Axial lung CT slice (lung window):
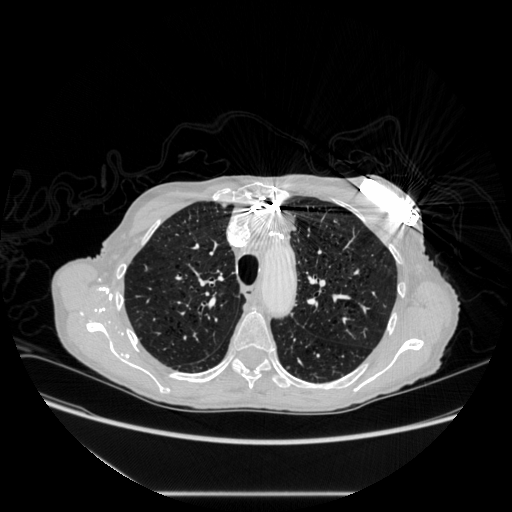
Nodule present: no